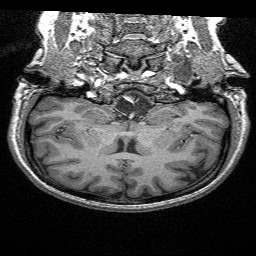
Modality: T1w
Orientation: sagittal
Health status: ill
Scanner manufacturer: siemens
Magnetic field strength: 3 T
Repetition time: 2.3 s
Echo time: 0.00298 s